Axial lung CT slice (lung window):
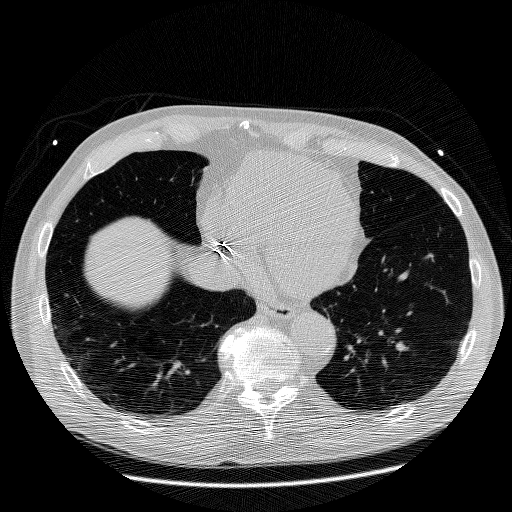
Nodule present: no